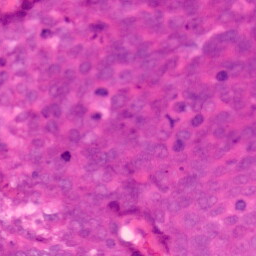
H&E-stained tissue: Colon